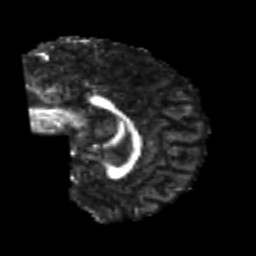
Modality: FA
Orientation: sagittal
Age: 24
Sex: male
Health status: healthy
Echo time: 0.074 s